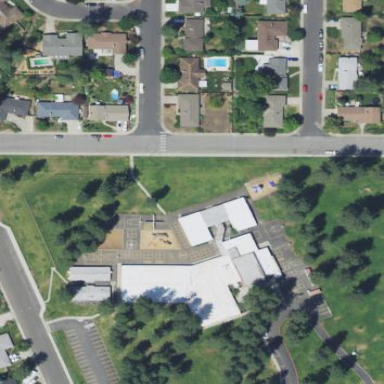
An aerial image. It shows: School.